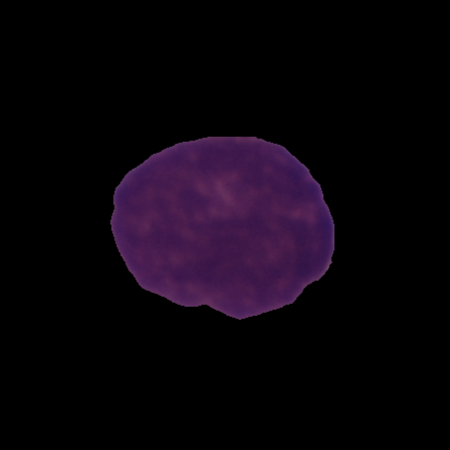
Label: cancer